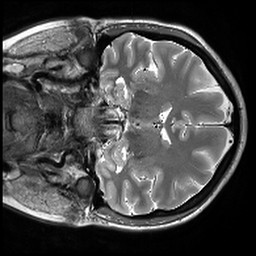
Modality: T2w
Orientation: coronal
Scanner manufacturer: siemens
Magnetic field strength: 3 T
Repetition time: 9.86 s
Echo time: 0.05 s